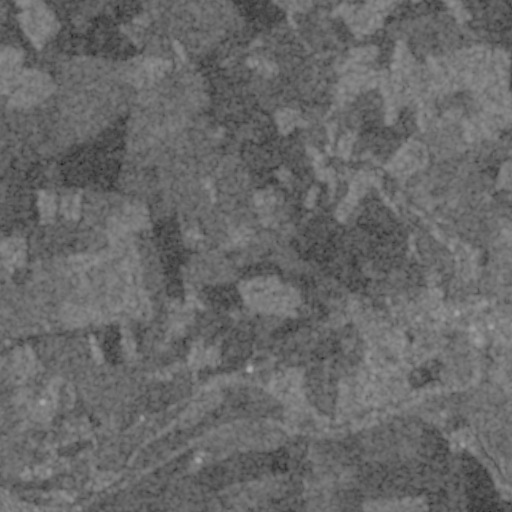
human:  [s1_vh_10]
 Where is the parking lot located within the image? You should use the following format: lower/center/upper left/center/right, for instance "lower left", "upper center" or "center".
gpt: The parking lot is located in the lower right of the image.
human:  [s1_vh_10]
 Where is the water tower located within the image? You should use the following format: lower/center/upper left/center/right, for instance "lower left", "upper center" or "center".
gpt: The water tower is located in the center of the image.
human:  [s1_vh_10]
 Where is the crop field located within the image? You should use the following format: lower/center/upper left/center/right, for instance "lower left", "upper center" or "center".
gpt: There is no crop field in the image.

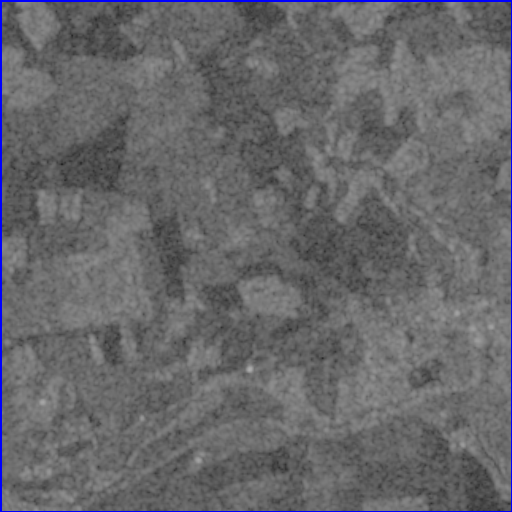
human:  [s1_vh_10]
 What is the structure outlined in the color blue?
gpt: The structure outlined in blue is a crop field.
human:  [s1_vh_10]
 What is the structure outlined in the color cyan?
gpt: There is no cyan outline.